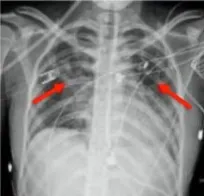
Depiction of chest imaging over the course of treatment. (C) Bedside chest radiograph on March 5 demonstrating significant absorption of pulmonary infiltrates following tailored antimicrobial and immunotherapeutic interventions, allowing for the removal of endotracheal intubation. The depicted timeline reflects the dynamic pulmonary pathology and the impact of medical interventions, correlating with the patient's clinical course from severe infection through to stabilization and recovery.
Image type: radiology (x_ray)